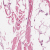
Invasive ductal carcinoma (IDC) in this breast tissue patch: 0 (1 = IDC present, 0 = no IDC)